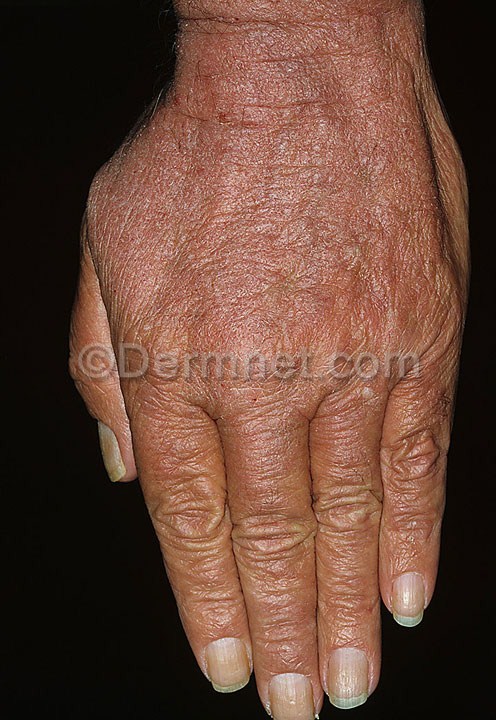
Disease: Tinea Ringworm Candidiasis and other Fungal Infections